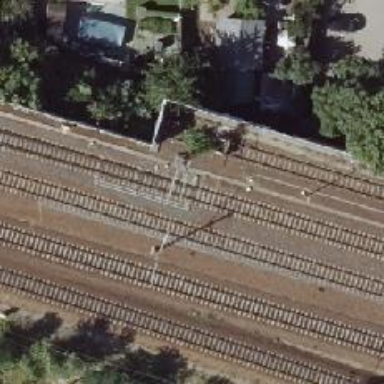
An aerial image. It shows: Railway switch with the turnout on the left side.